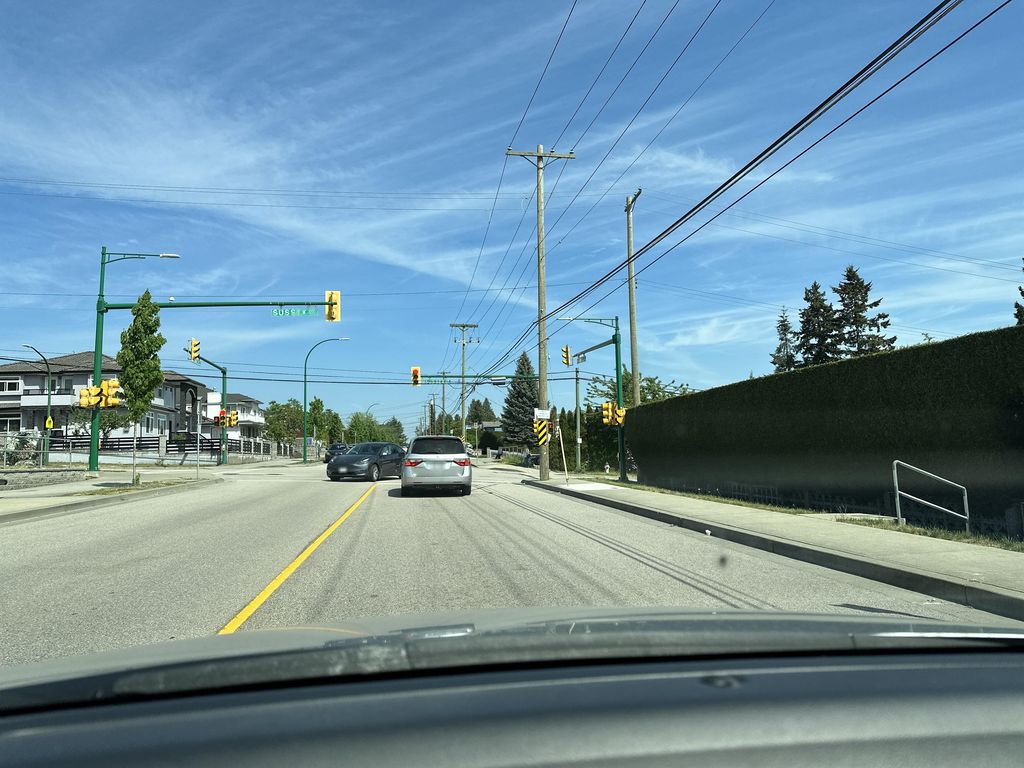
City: vancouver